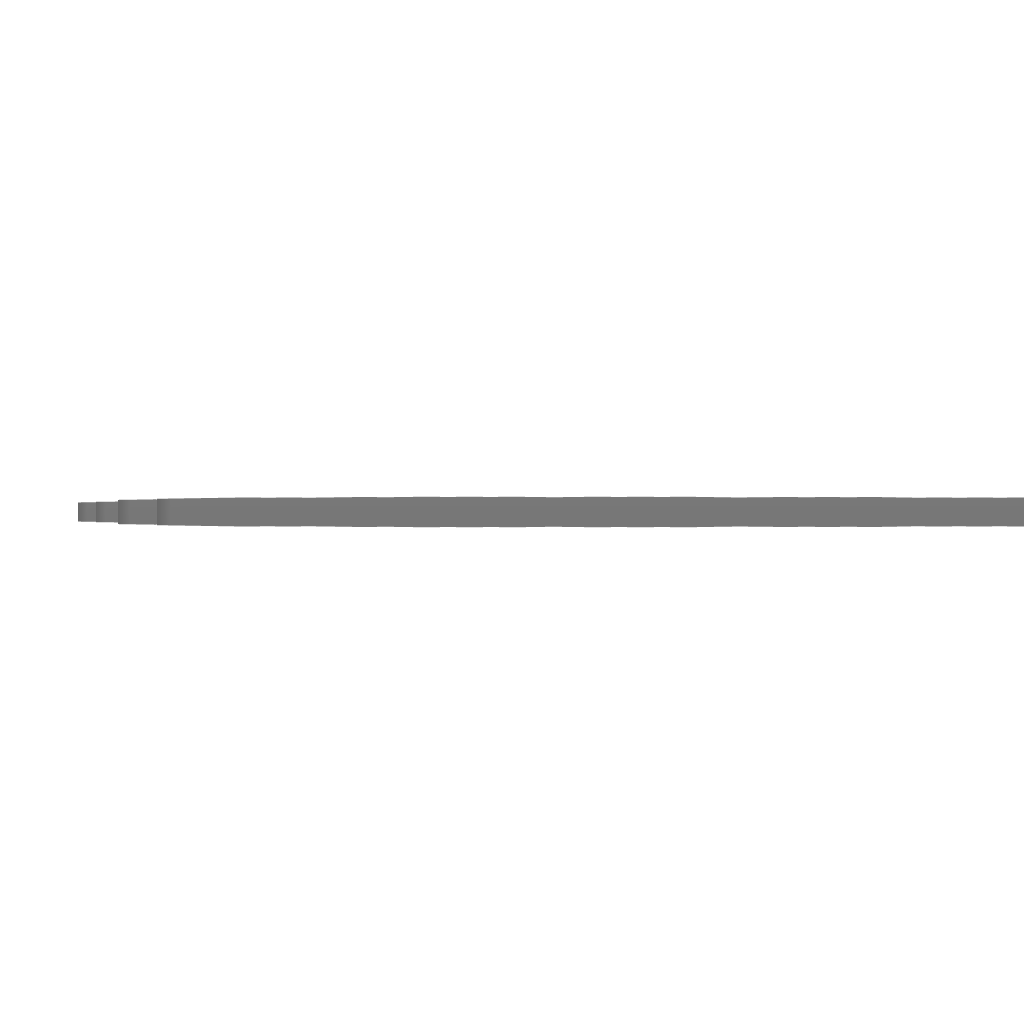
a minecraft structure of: Tutorial Cave